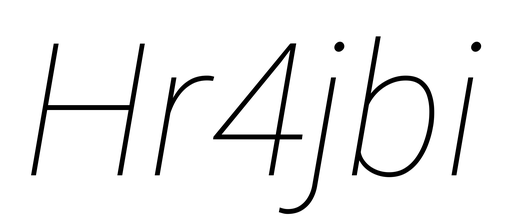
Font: Roboto-Italic_Thin_Italic